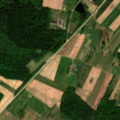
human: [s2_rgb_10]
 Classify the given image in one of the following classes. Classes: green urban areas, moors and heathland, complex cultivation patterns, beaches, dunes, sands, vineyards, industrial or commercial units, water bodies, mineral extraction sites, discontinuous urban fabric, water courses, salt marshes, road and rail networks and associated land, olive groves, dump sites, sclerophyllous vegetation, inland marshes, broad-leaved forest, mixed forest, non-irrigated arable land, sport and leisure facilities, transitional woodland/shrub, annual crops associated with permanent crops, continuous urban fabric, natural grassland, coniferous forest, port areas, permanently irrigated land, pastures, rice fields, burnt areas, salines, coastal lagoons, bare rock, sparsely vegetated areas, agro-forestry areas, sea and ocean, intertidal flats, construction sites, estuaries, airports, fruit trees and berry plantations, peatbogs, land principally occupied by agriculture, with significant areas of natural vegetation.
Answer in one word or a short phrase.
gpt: non-irrigated arable land, complex cultivation patterns, broad-leaved forest, mixed forest